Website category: auto
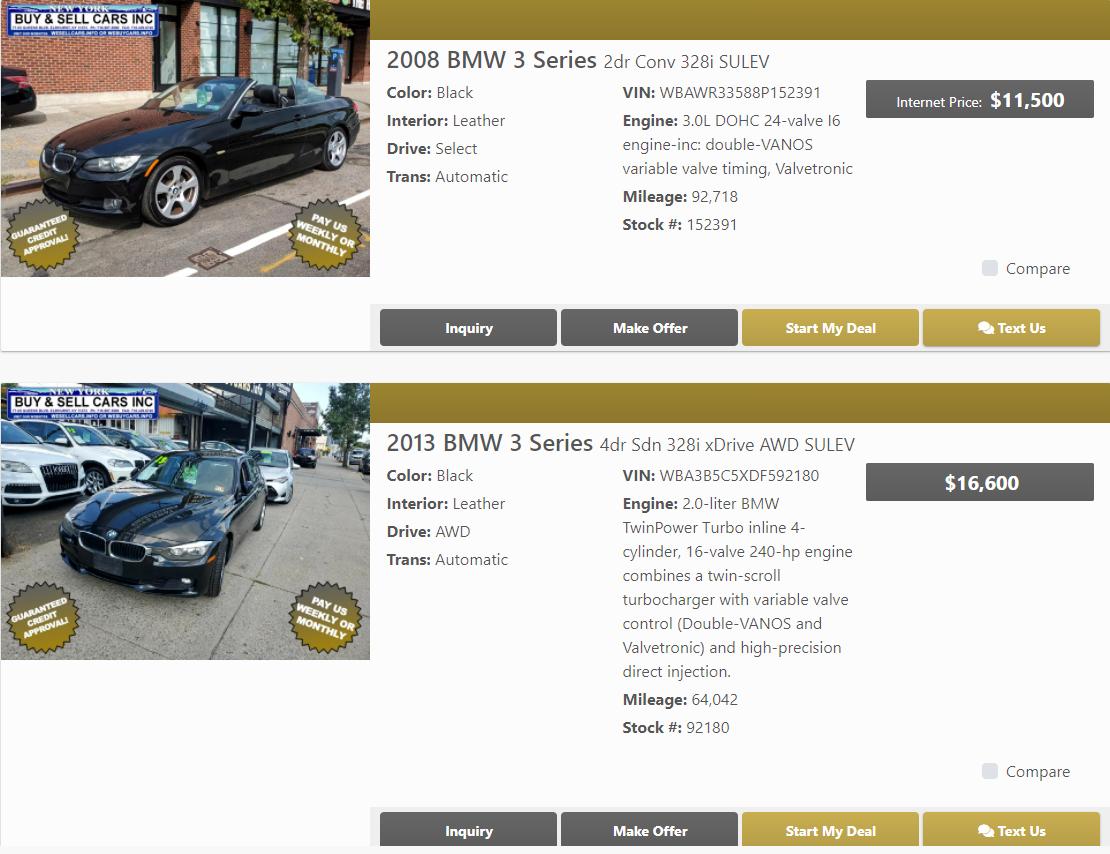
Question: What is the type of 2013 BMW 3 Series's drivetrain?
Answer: AWD

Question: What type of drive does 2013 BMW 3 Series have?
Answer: AWD

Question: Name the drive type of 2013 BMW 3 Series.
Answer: AWD

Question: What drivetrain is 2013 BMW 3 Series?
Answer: AWD

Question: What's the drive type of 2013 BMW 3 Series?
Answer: AWD

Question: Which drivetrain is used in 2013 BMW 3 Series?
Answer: AWD

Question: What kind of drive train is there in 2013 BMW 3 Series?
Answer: AWD

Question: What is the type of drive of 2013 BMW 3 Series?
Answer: AWD

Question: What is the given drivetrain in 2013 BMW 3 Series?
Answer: AWD

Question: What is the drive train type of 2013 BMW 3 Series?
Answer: AWD

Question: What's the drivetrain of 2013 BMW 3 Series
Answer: AWD

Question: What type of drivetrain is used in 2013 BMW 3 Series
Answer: AWD

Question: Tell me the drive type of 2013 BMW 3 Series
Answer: AWD

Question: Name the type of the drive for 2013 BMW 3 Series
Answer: AWD

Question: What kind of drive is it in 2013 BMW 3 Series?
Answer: AWD

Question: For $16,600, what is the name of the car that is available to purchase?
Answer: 2013 BMW 3 Series

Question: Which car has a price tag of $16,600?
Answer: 2013 BMW 3 Series

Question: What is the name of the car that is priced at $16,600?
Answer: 2013 BMW 3 Series

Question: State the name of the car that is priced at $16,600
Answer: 2013 BMW 3 Series

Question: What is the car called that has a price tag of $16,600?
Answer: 2013 BMW 3 Series

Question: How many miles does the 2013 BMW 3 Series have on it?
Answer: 64,042

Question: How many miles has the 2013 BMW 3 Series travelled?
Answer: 64,042

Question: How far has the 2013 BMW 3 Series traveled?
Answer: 64,042

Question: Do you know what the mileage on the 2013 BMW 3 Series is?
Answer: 64,042

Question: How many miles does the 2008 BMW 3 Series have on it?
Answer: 92,718

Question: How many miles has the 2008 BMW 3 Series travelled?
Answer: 92,718

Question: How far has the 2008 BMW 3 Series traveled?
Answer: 92,718

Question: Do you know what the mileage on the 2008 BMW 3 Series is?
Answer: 92,718